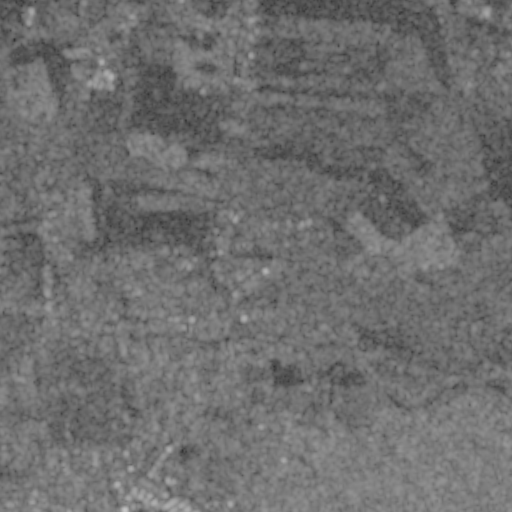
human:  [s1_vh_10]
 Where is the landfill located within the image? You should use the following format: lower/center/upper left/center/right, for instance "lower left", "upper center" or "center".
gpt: The landfill is located in the center right of the image.
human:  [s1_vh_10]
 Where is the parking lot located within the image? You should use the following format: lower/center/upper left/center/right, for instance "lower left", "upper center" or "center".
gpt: The parking lot is located in the lower left of the image.
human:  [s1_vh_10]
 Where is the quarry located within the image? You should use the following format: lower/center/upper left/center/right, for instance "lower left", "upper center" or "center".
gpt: There is no quarry in the image.

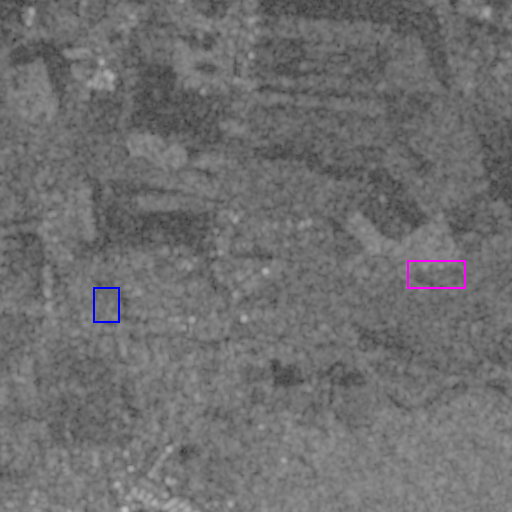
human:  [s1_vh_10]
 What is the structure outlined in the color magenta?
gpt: The structure outlined in magenta is a landfill.
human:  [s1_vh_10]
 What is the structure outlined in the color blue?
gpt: The structure outlined in blue is a park.
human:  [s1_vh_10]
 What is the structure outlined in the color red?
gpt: There is no red outline.